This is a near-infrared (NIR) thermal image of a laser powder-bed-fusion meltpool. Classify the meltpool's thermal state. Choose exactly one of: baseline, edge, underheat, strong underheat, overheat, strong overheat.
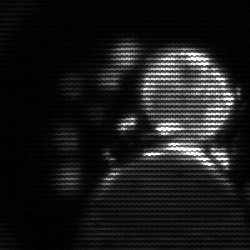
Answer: baseline